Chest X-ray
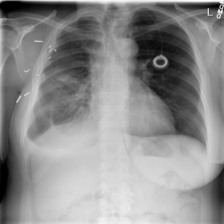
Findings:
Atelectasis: negative
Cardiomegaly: negative
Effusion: negative
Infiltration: negative
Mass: negative
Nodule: negative
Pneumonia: negative
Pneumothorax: negative
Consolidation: negative
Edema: negative
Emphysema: negative
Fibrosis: negative
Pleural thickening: positive
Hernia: negative